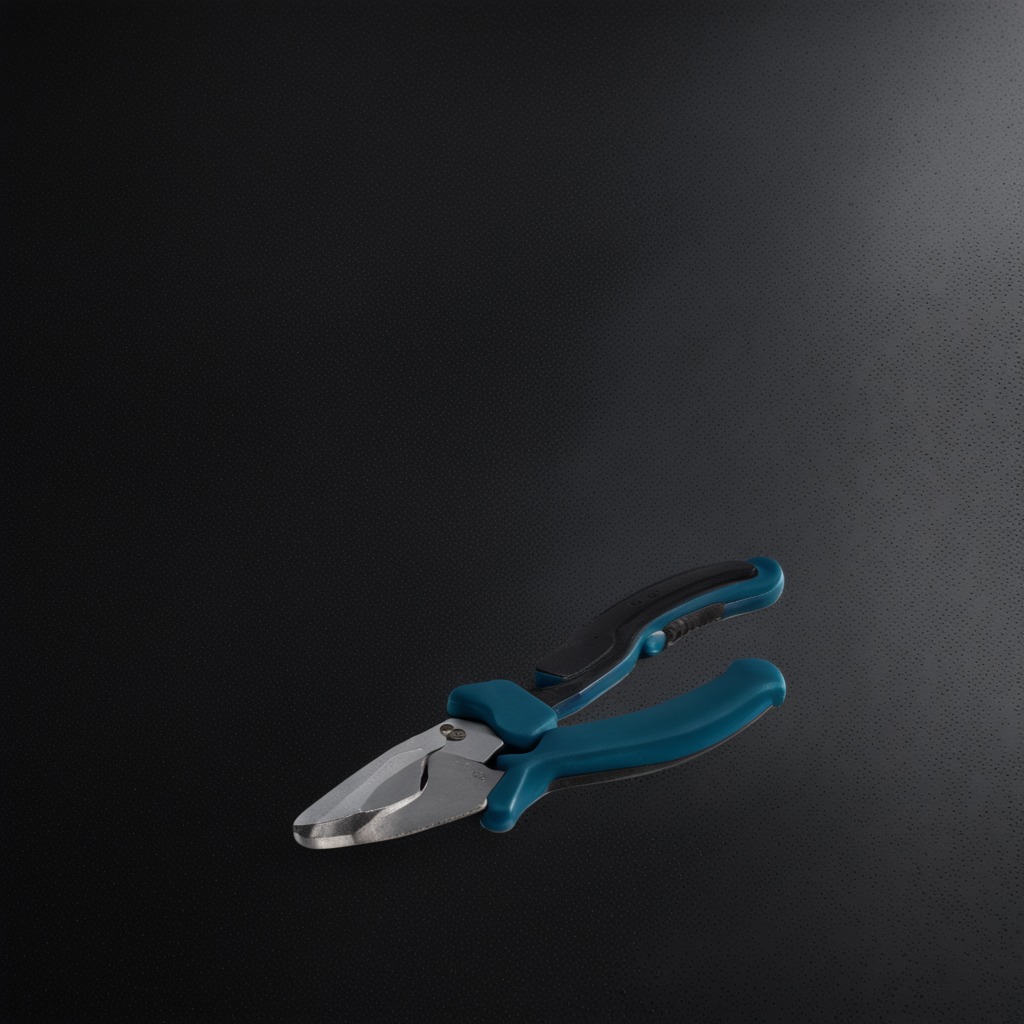
A plier lies on a clean granite tabletop covered with a black rubber mat inside a workshop at night dim ambient light soft shadows worn but beneath the mat